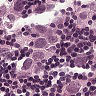
Metastatic tissue present: yes